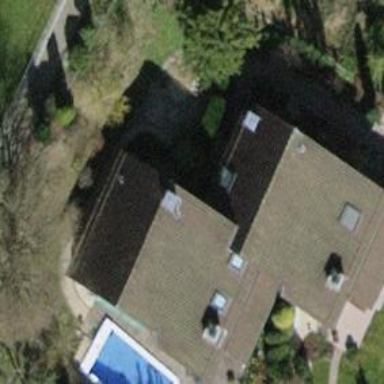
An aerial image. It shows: Building with tiled roof.